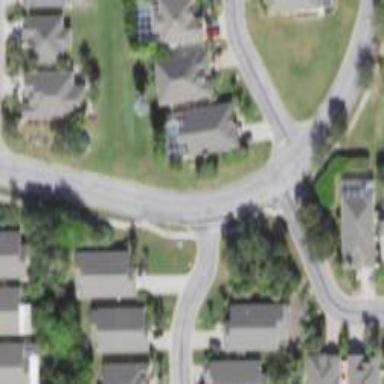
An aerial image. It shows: Stop road.